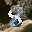
Label: 8